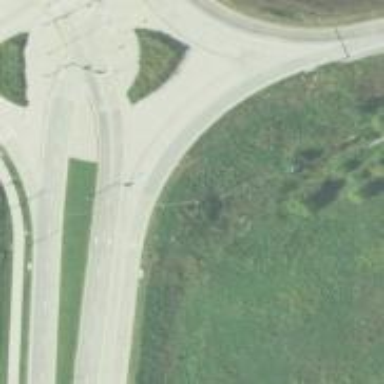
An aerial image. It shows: Trunk_link highway at diverging diamond interchange (DDI) junction.